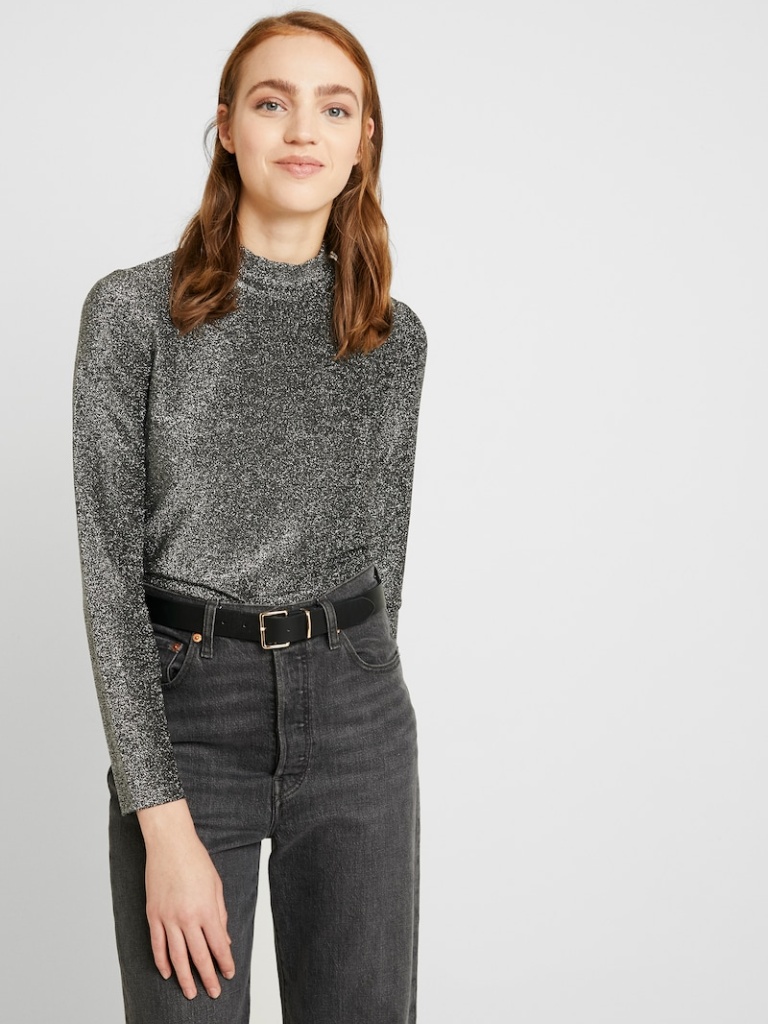
knit fitted a long-sleeved with the sleeves down hip length Fully Tucked in turtleneck sweater